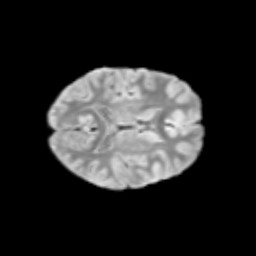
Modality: T2w
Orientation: axial
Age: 10
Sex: male
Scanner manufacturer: siemens
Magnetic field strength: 3 T
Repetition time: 3.8 s
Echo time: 0.07 s